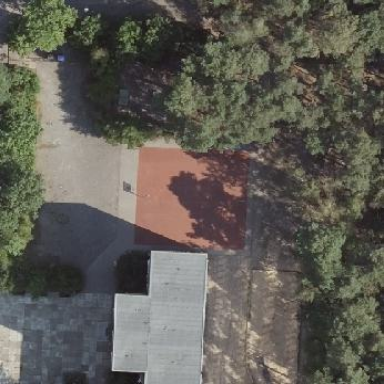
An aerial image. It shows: Tartan basketball court situated on pitch designated for leisure land.